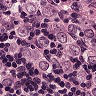
Metastatic tissue present: yes